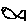
Label: fish